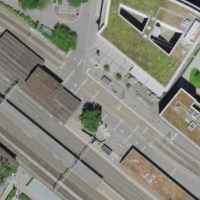
EUNIS habitat code: 57
Species observed at this site:
Motacilla alba
Fringilla coelebs
Passer domesticus
Periparus ater
Sturnus vulgaris
Chloris chloris
Turdus merula